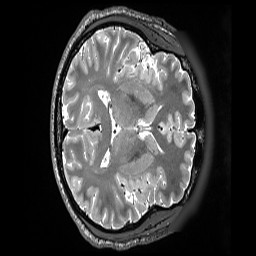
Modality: T2w
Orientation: axial
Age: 38
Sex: male